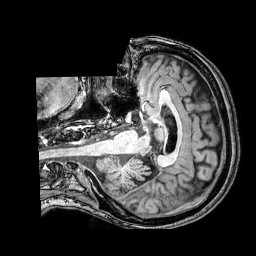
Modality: T1w
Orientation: axial
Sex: female
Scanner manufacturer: philips
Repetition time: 0.008159 s
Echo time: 0.00376 s